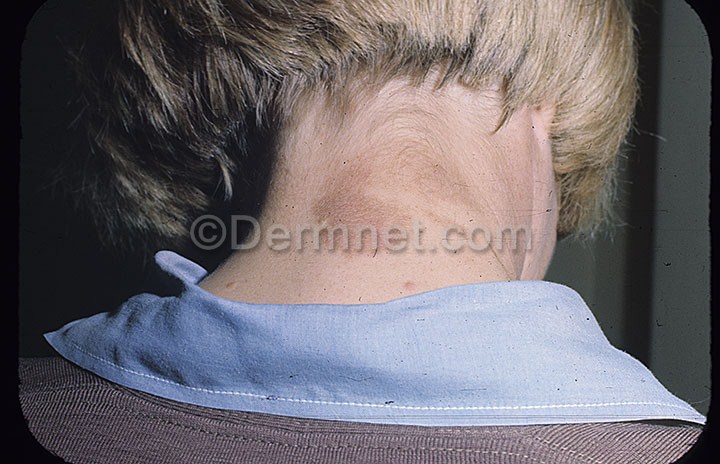
Disease: Light Diseases and Disorders of Pigmentation